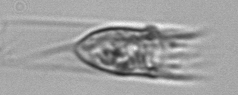
Label: Eutintinnus